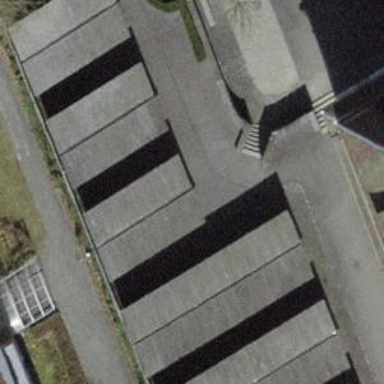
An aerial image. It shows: View of roof of building.